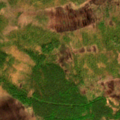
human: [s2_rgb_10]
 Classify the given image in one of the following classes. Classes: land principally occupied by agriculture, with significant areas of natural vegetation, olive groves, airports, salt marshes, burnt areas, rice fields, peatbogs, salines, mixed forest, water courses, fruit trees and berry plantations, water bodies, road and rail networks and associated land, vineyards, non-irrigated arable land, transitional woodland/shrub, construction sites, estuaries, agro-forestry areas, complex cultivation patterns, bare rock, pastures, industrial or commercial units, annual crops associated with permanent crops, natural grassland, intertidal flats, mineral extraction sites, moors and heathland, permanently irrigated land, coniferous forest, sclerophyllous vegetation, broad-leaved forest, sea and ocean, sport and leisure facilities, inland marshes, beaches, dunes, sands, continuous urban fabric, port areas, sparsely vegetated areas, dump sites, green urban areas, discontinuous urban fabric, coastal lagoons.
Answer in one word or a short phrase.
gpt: mixed forest, transitional woodland/shrub, peatbogs